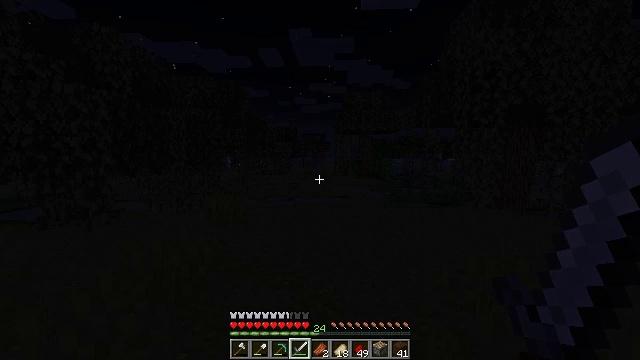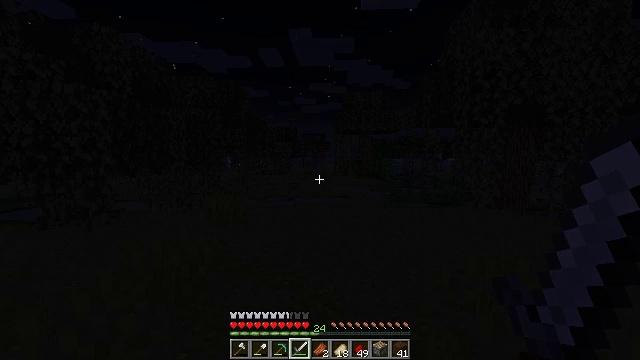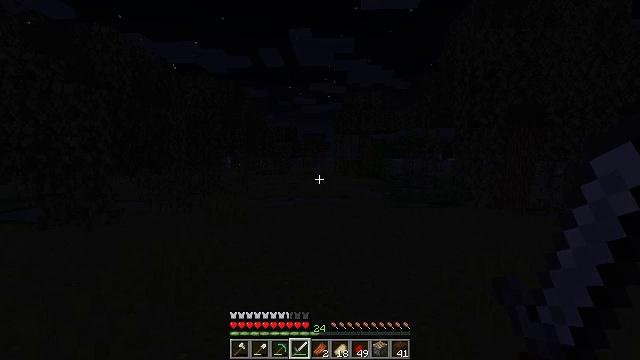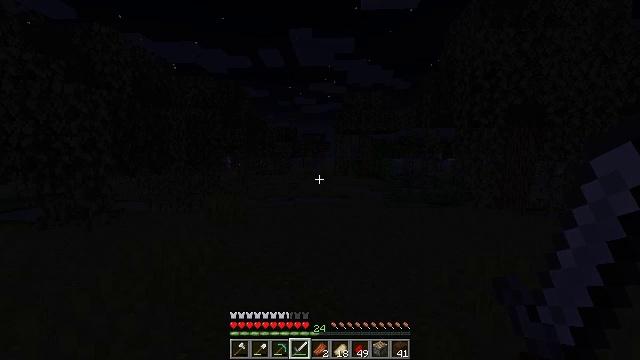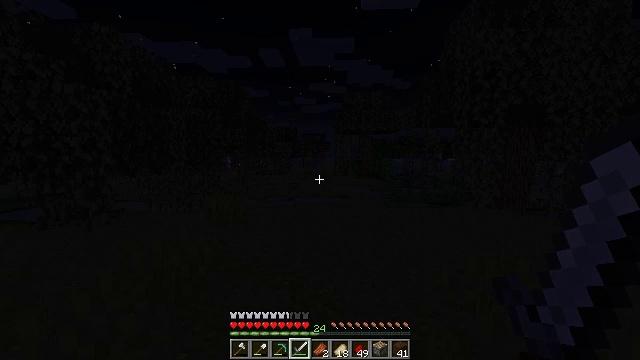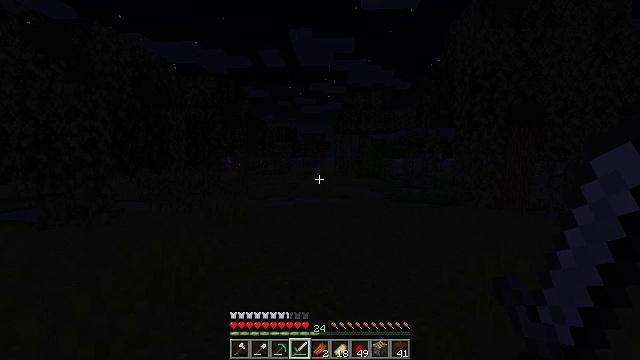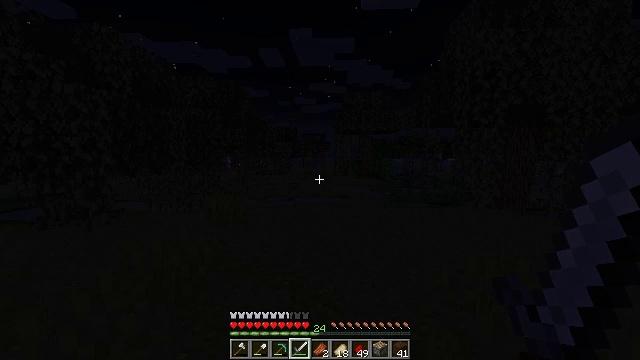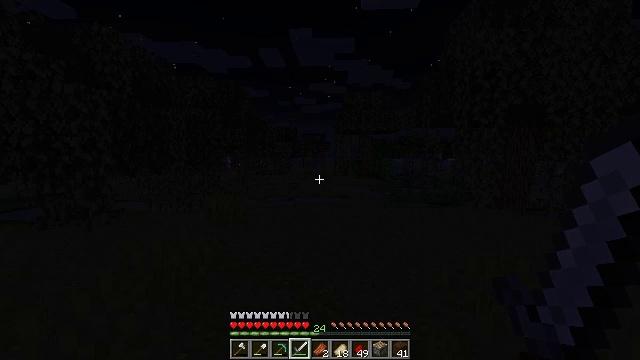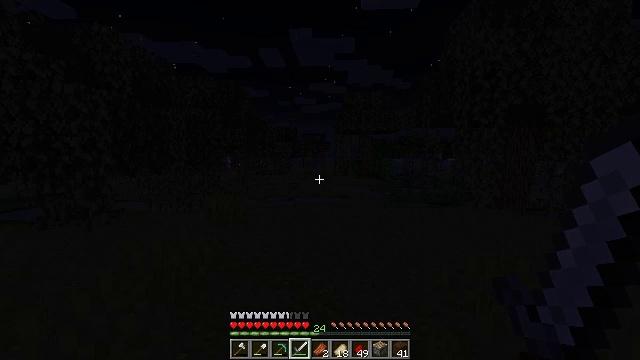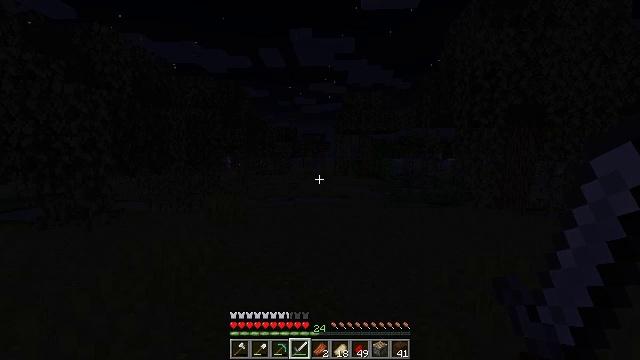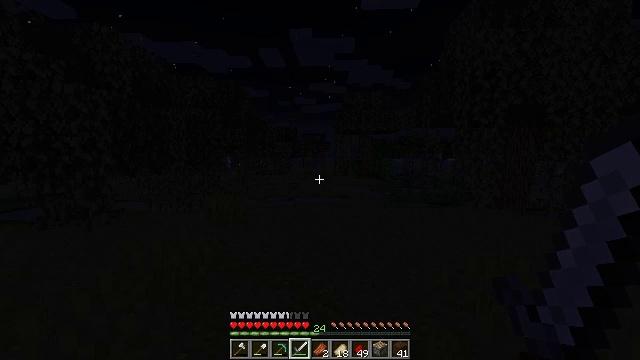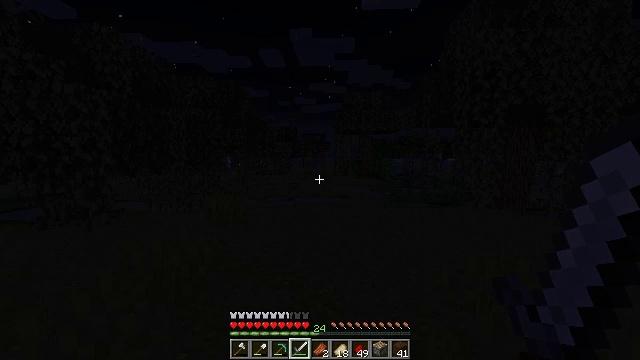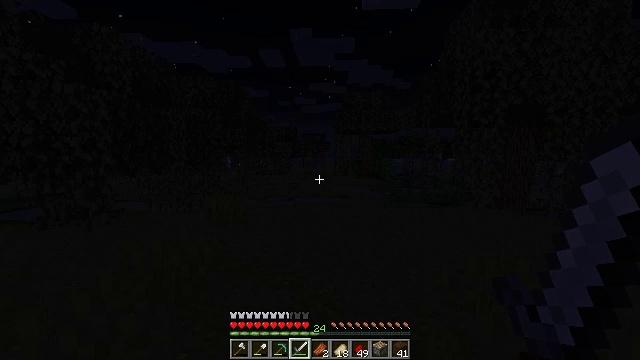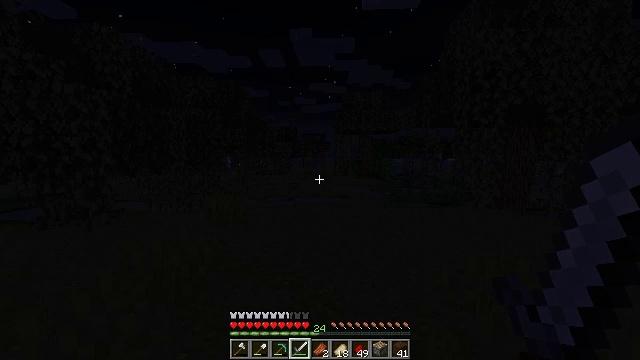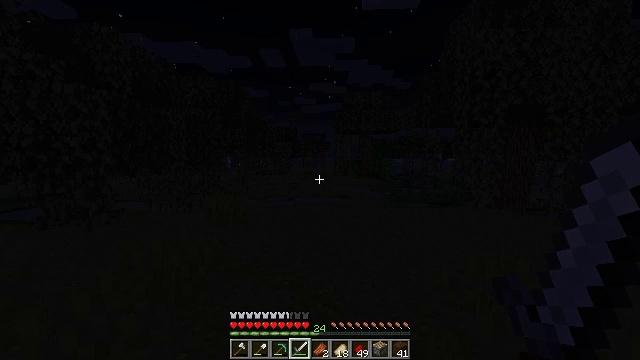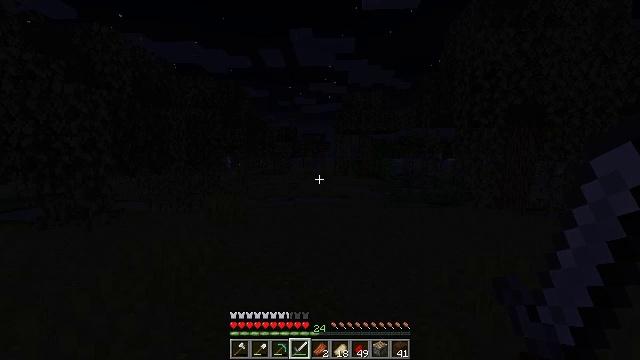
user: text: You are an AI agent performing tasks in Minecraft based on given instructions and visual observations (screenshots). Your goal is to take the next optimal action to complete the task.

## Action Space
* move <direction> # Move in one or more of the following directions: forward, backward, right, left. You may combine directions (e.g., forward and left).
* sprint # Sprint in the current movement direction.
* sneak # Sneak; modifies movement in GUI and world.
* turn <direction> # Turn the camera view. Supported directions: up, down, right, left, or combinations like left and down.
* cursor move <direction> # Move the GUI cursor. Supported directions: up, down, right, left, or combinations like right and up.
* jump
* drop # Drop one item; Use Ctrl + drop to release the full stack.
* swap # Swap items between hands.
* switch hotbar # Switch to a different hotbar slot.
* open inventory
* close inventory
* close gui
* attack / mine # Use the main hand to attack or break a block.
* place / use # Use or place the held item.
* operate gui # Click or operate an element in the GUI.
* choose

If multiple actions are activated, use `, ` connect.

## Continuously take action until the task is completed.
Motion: motion action
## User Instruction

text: Remove and gather vines.
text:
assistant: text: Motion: no_op
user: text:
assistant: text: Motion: no_op
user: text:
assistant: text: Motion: no_op
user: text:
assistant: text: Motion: no_op
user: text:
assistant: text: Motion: no_op
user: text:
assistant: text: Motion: no_op
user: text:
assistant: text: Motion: no_op
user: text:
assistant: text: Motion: no_op
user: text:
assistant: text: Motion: no_op
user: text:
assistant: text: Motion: no_op
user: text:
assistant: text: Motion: no_op
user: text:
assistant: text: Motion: no_op
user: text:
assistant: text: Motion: no_op
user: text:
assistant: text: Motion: no_op
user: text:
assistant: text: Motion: no_op
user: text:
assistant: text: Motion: no_op
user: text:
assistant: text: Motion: no_op
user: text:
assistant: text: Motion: no_op
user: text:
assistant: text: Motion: no_op
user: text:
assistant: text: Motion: no_op
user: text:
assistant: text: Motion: turn right
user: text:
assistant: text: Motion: turn right
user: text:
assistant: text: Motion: turn right
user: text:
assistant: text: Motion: turn right
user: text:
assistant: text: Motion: turn right
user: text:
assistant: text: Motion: no_op
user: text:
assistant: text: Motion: no_op
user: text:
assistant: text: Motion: turn left
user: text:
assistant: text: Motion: turn left
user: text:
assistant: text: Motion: turn left